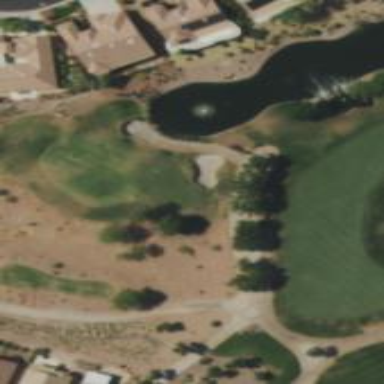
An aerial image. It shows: Rough area on grassy golf course.